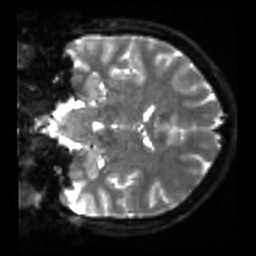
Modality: sbref
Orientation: coronal
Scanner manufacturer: siemens
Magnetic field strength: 3 T
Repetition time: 4 s
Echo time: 0.0594 s